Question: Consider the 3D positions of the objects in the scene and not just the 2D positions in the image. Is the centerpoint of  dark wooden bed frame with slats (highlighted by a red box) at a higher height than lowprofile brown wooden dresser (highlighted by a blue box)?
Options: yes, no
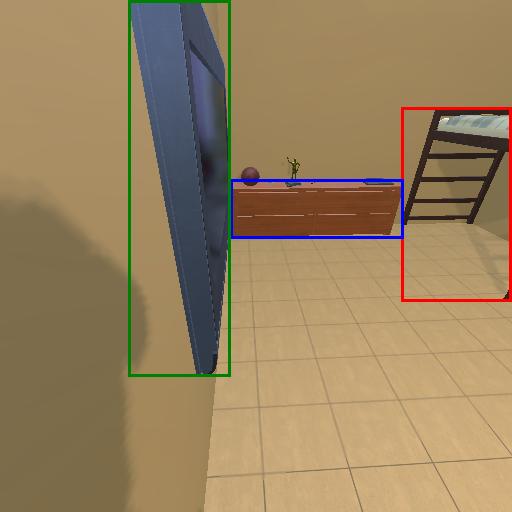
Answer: yes